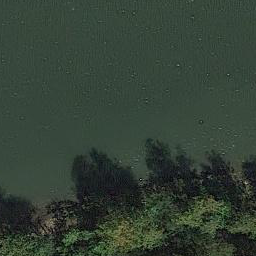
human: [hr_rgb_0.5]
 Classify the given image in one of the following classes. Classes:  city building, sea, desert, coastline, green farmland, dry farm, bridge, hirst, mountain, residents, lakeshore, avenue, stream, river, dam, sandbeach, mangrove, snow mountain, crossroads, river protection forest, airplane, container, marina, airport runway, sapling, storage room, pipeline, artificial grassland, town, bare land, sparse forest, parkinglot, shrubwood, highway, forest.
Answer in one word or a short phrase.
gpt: river protection forest